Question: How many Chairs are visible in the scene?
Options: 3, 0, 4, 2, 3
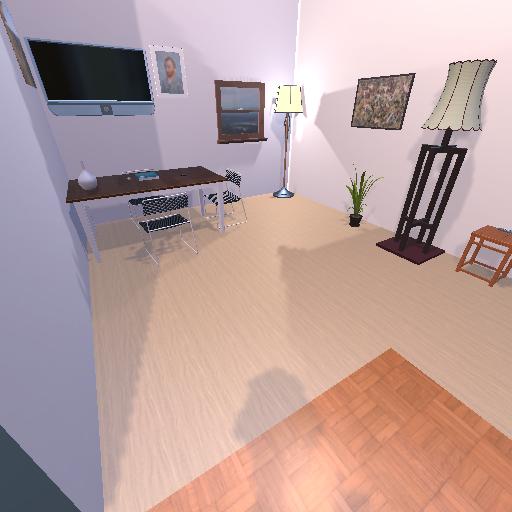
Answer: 3